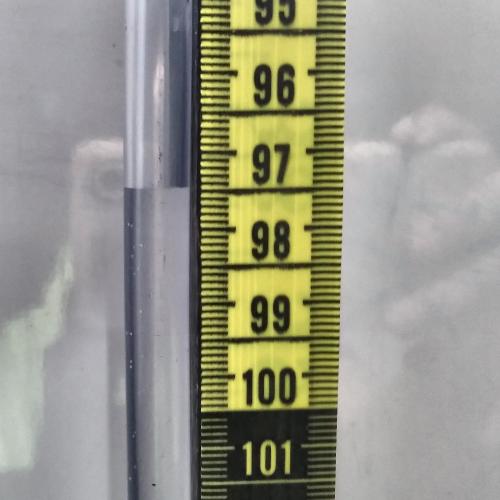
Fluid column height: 97.5 cm